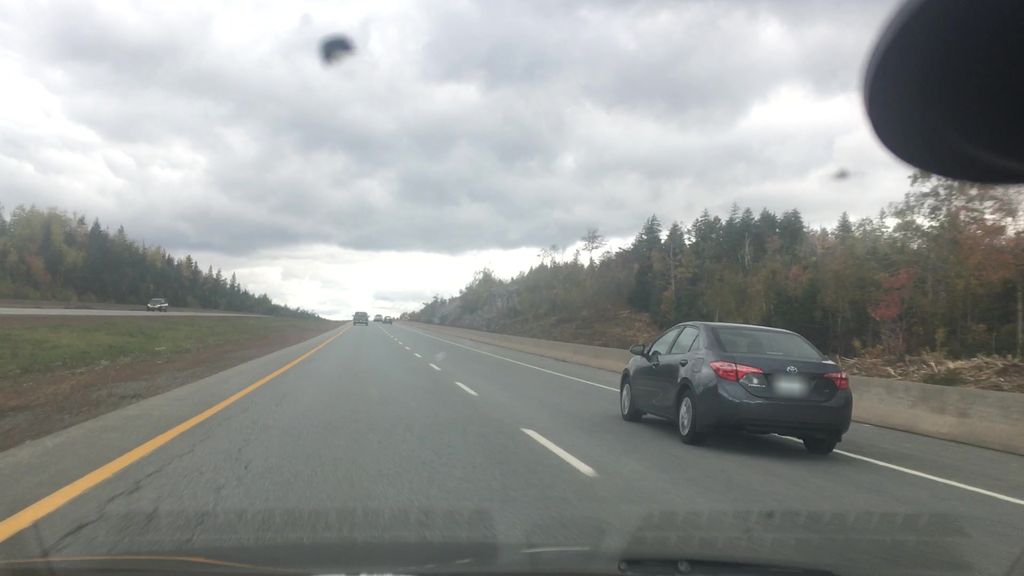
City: halifax